Question: I'm working on a large select statement, it was working fine, but with some dates
it gives a strange result, I started reducing it to track the mistake in vain!
until I wrote this code
'''
SELECT DISTINCT
CURDATE() AS 'Rdat',
'p'.'pspsalm1' AS 'pspsalm1',
'p'.'pspsalm2' AS 'pspsalm2',
'p'.'pspsalm3' AS 'pspsalm3',
p.'PSDescription' AS 'PSDescription'
FROM
('dailyreadings' 'd', 'psalms' 'p', 'weeks' 'w' ,'feasts' 'f')
WHERE 1=2
'''
it gives result as well..!
I think this condition ( 1=2) should give no result
any clarification?

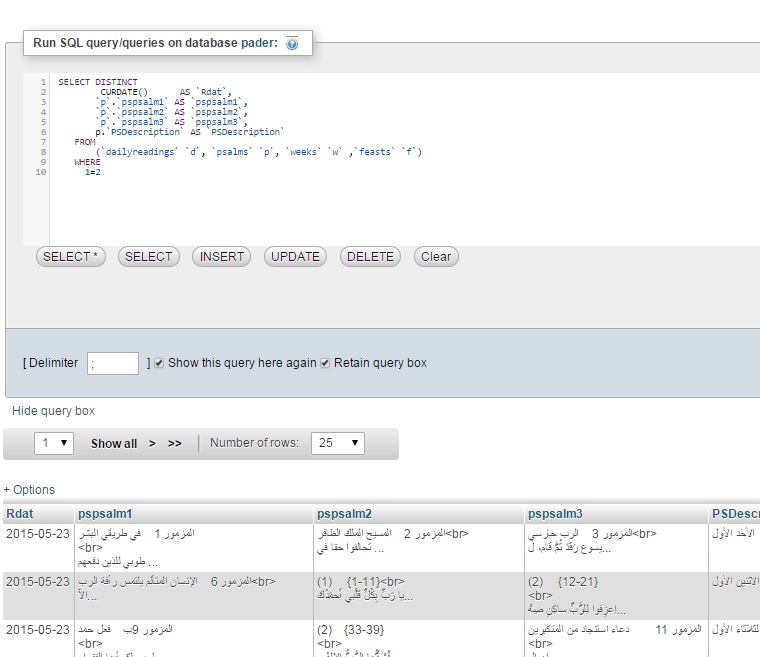
Answer: Thanks to you guys
It is a browser issue,
the browser kept the previous criteria and query data using it, even when I changed the condition in the sql statement.
Thanks to you all